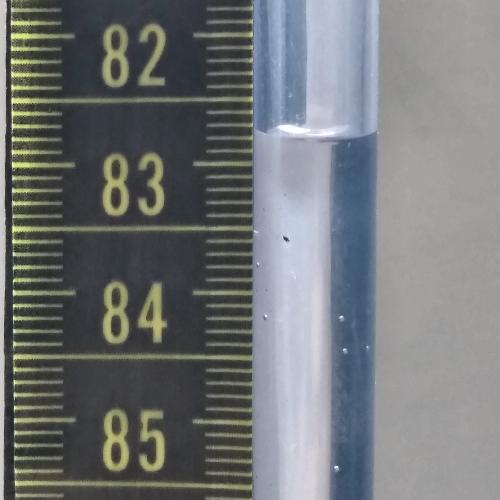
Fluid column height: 82.8 cm